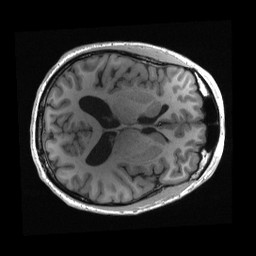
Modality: T1w
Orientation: axial
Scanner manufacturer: siemens
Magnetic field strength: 3 T
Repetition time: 2.3 s
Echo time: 0.00285 s